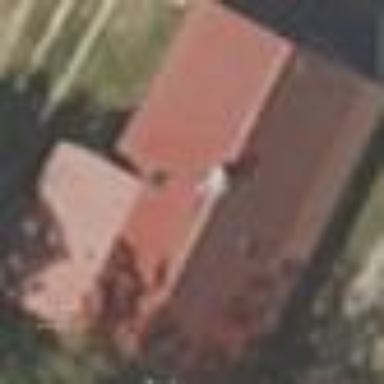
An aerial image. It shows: Simple and straightforward house.